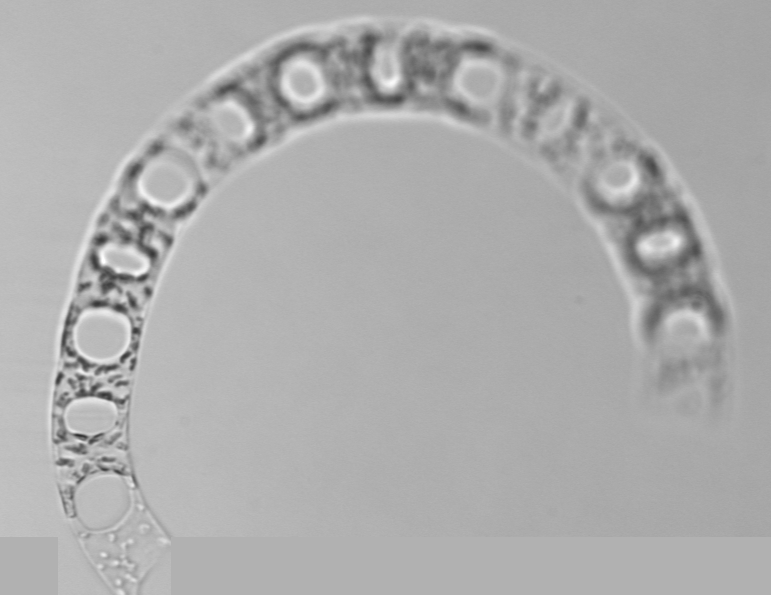
Label: Eucampia